Question: I have integrated the new google maps api v2 fragment in a view pager. When i move from the map tab(street view screen) to second tab(client detail), a black view shown instend of data into fragment. anyone know about solution.??
ScreenShot:

Code:
ListingStreetViewFragment.java
'''
public View onCreateView(LayoutInflater inflater, ViewGroup container, Bundle savedInstanceState) {
View inflatedView = inflater.inflate(R.layout.map_view, container, false);
try {
MapsInitializer.initialize(getActivity());
} catch (GooglePlayServicesNotAvailableException e) {
// TODO handle this situation
}
markers = new Hashtable<String, String>();
mMapView = (MapView) inflatedView.findViewById(R.id.map);
mMapView.onCreate(mBundle);
mMapView.onResume();
setUpMapIfNeeded(inflatedView);
return inflatedView;
}
@Override
public void onCreate(Bundle savedInstanceState) {
super.onCreate(savedInstanceState);
mBundle = savedInstanceState;
}
// mapping between map object with xml layout.
private void setUpMapIfNeeded(View inflatedView) {
if (mMap == null) {
mMap = ((MapView) inflatedView.findViewById(R.id.map)).getMap();
if (mMap != null) {
mMap.setInfoWindowAdapter(new CustomInfoWindowAdapter());
setUpMap();
}
}
}
//set location on map and show marker on random location
private void setUpMap() {
// random latitude and logitude
// Adding a marker
MarkerOptions marker = new MarkerOptions().position(
new LatLng(53.558, 9.927))
.title("Hello Maps ");
marker.snippet("dinet");
// changing marker color
marker.icon(BitmapDescriptorFactory
.defaultMarker(BitmapDescriptorFactory.HUE_BLUE));
mMap.addMarker(marker);
// Move the camera to last position with a zoom level
CameraPosition cameraPosition = new CameraPosition.Builder()
.target(new LatLng(53.558,
9.927)).zoom(16).build();
mMap.animateCamera(CameraUpdateFactory
.newCameraPosition(cameraPosition));
}
@Override
public void onResume() {
if (null != mMapView)
mMapView.onResume();
super.onResume();
}
@Override
public void onPause() {
super.onPause();
if (null != mMapView)
mMapView.onPause();
}
@Override
public void onDestroy() {
super.onDestroy();
if (null != mMapView)
mMapView.onDestroy();
}
@Override
public void onSaveInstanceState(Bundle outState) {
super.onSaveInstanceState(outState);
if (null != mMapView)
mMapView.onSaveInstanceState(outState);
}
@Override
public void onLowMemory() {
super.onLowMemory();
if (null != mMapView)
mMapView.onLowMemory();
}
'''
ListingClientDetailFragment.java
'''
public View onCreateView(LayoutInflater inflater, ViewGroup container,
Bundle savedInstanceState) {
View rootView = inflater.inflate(R.layout.client_detail, container, false);
initUi(rootView);
idval = ListingListFragment.cid;
System.out.println("SET: " + idval);
setValues();
return rootView;
}
protected void initUi(View v){
db = new Databasehelper(getActivity());
cDetail = new HashMap<String, String>();
tvName = (TextView)v.findViewById(R.id.tvName);
tvType = (TextView)v.findViewById(R.id.tvType);
tvStatus = (TextView)v.findViewById(R.id.tvStatus);
tvEmail = (TextView)v.findViewById(R.id.tvEmail);
tvPhone = (TextView)v.findViewById(R.id.tvPhone);
ivCall = (ImageView)v.findViewById(R.id.ivCall);
ivMsg = (ImageView)v.findViewById(R.id.ivMsg);
}
//get data from database and set into controls.
protected void setValues(){
cDetail = db.getClientDetail(idval);
tvName.setText(cDetail.get("name"));
tvType.setText(cDetail.get("type"));
tvStatus.setText(cDetail.get("status"));
tvEmail.setText(cDetail.get("email"));
tvPhone.setText(cDetail.get("phone"));
}
'''
and there is no errors display in logcat. so, i cant trace it from there.
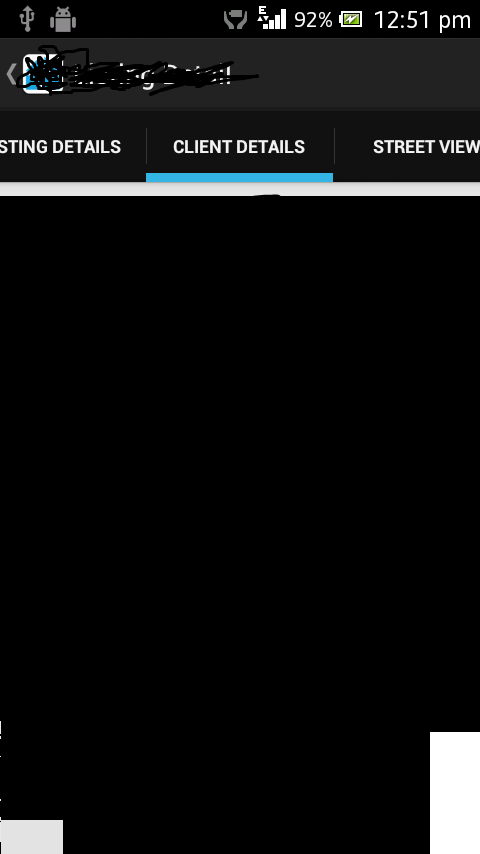
Answer: Finally, i solved my problem with adding below code in file after :
'''
FrameLayout frameLayout = new FrameLayout(getActivity());
frameLayout.setBackgroundColor(
getResources().getColor(android.R.color.transparent));
((ViewGroup) inflatedView).addView(frameLayout,
new ViewGroup.LayoutParams(
LayoutParams.FILL_PARENT,
LayoutParams.FILL_PARENT
)
);
'''